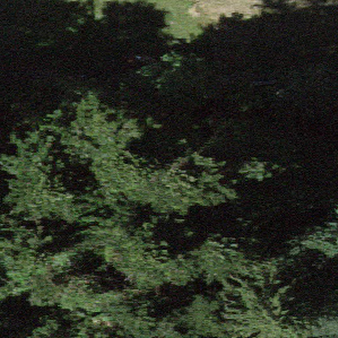
Label: other